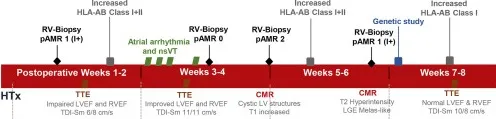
Timeline of postoperative course after heart transplantation. ATG, Antithymocyte globulin; CMR, Cardiac magnetic resonance tomography; HLA-AB, Human leukocyte antigen antibodies; ICU, Intensive care unit; IgG, Immunoglobulin G; IMC, Intermediate care unit; LV, Left Ventricle; LVEF, Left ventricular ejection fraction; LVAD, Left ventricular assist device; MELAS, Mitochondrial encephalomyopathy, lactic acidosis and stroke-like episodes; MMF, Mycophenolate Mofetil; nsVT, Non sustained ventricular tachycardia: pAMR, Pathologic Antibody mediated rejection; RV, Right ventricle; RVEF, Right ventricular ejection fraction; TDI-Sm, Tissue Doppler Imaging Systolic peak velocities (radial/longitudinal); TTE, Transthoracic echocardiography.
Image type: chart (chart)